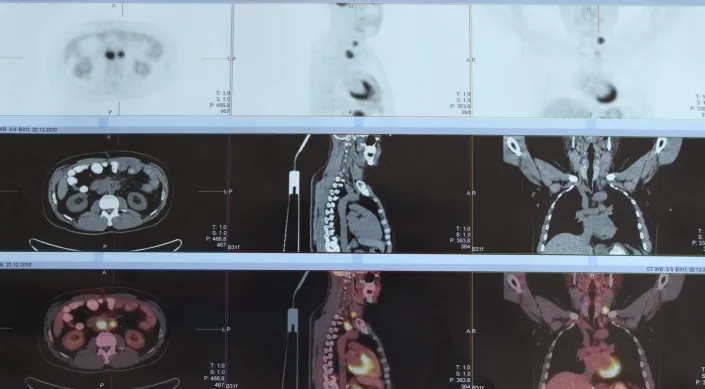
Multiple metastatic lymph node invasion in left inferior jugular region, anterior mediastinum, gastric contiguity and abdominopelvis in PET-Scan.
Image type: radiology (pet)